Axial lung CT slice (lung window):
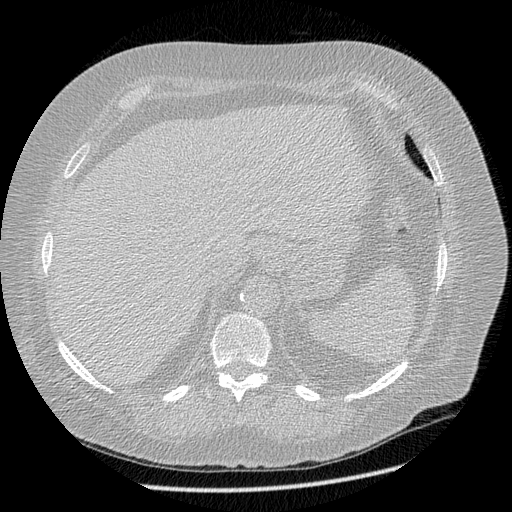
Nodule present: no